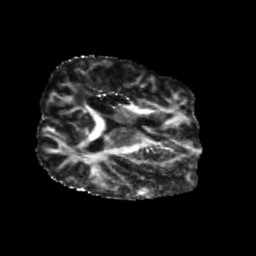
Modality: FA
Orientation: axial
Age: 51
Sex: female
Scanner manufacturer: siemens
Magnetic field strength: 3 T
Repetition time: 5.25 s
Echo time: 0.08 s